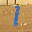
Label: 1